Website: apple-inc
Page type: payment
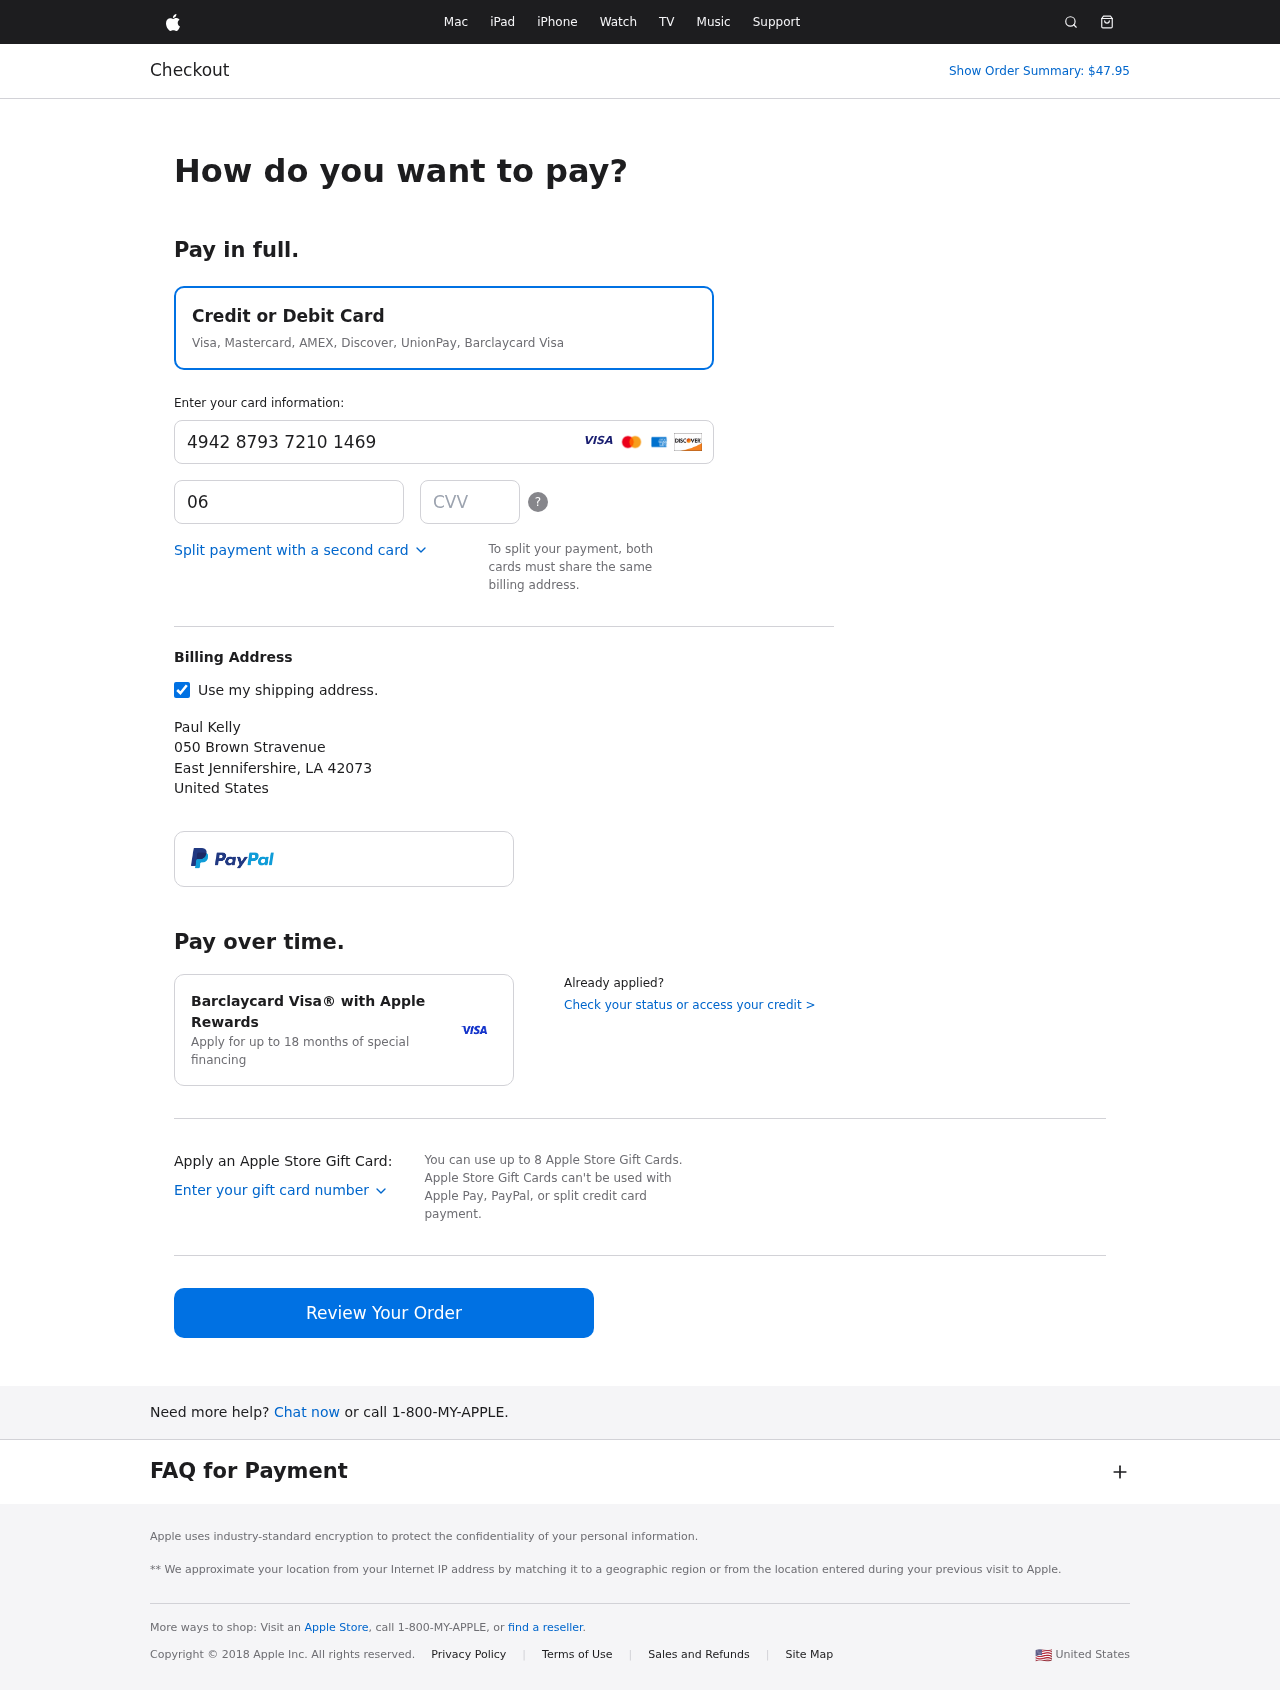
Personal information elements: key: PII_CARD_CVV
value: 652
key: PII_CARD_EXPIRY
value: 06/30
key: PII_CARD_NUMBER
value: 4942 8793 7210 1469
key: PII_CITY
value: East Jennifershire
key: PII_COUNTRY
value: United States
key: PII_FULLNAME
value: Paul Kelly
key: PII_POSTCODE
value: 42073
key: PII_STATE_ABBR
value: LA
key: PII_STREET
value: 050 Brown Stravenue
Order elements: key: ORDER_TOTAL
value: Show Order Summary: $47.95